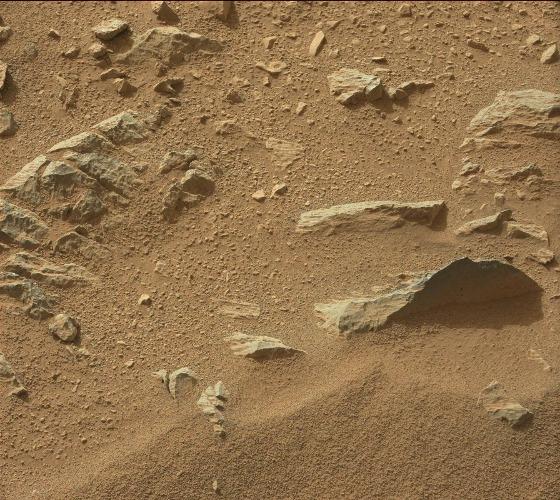
Terrain classes present: Bedrock, Gravel / Sand / Soil, Rock, Shadow